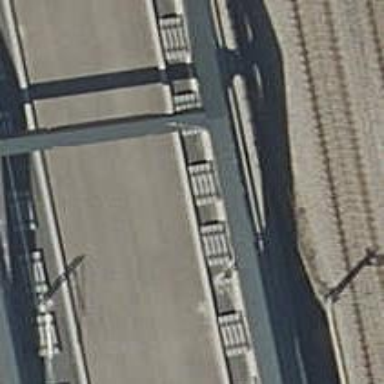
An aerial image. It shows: Bridge over railway with electrified contact lines.